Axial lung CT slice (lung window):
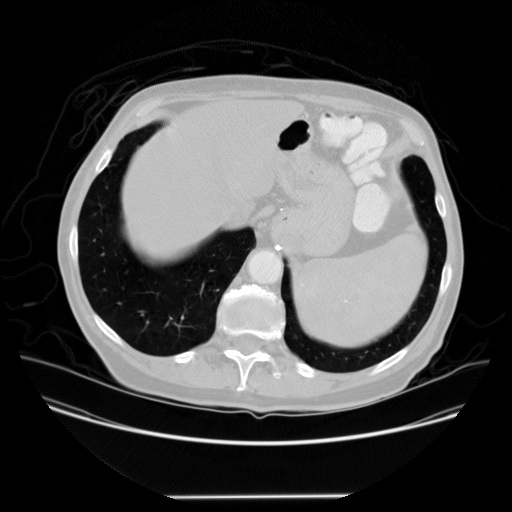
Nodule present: no